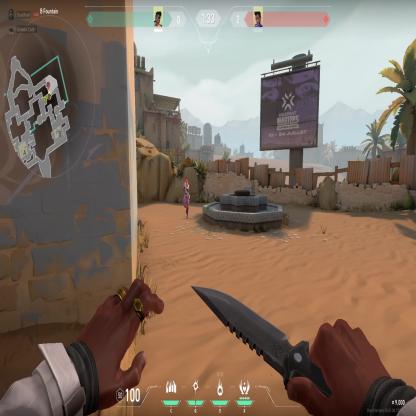
Label: enemy